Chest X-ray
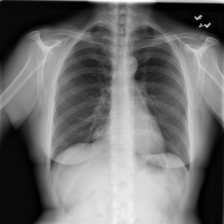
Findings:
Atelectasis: negative
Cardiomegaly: negative
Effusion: negative
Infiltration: negative
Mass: negative
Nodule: negative
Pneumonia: negative
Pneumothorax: positive
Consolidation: negative
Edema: negative
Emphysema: negative
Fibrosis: negative
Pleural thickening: negative
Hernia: negative